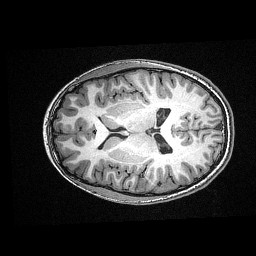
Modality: T1w
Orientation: axial
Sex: female
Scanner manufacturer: siemens
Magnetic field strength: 3 T
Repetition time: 2.3 s
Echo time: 0.00336 s